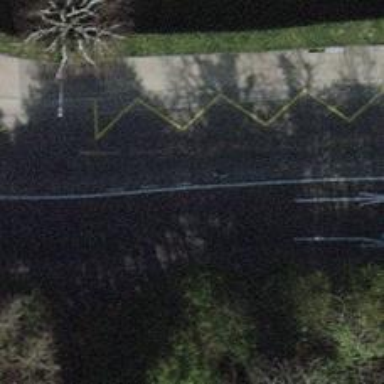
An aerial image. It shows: Bus stop equipped with public transport stop position.